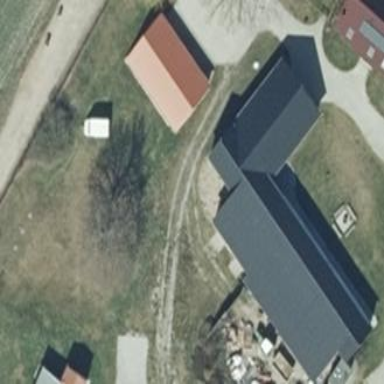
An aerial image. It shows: Building with gabled roof oriented along with dark grey color.